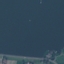
Land use / land cover: SeaLake